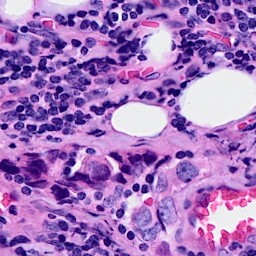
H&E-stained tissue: Breast